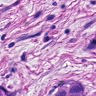
Metastatic tissue present: yes